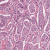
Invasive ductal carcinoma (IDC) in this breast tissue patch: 1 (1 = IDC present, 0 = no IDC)